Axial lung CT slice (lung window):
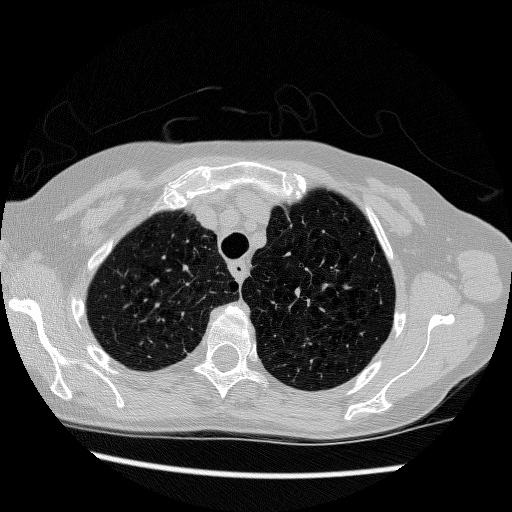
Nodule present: no